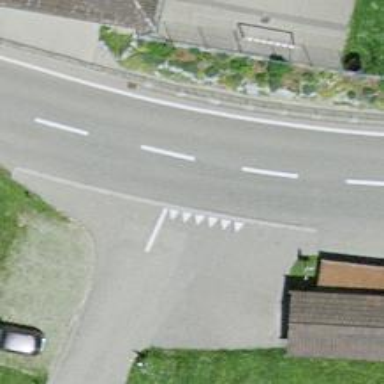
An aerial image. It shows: Public transport stop position.